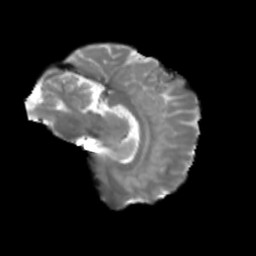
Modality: T2w
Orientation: sagittal
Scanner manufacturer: siemens
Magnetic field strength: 3 T
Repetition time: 4 s
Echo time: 0.0594 s